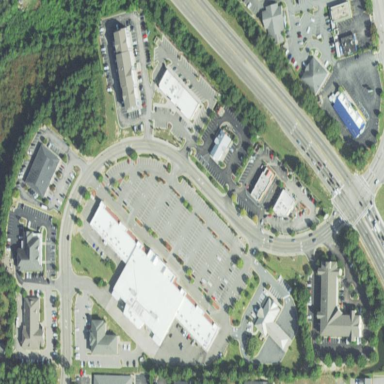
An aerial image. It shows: Retail area.